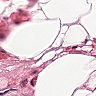
Metastatic tissue present: no